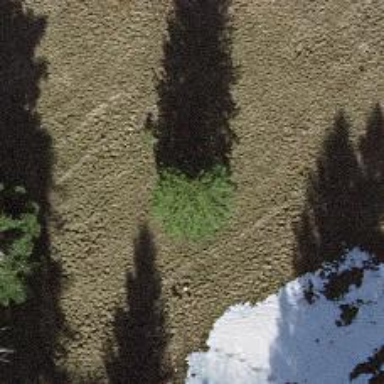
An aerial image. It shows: Single tag "natural: tree."